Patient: sex F, age 39
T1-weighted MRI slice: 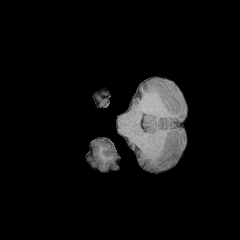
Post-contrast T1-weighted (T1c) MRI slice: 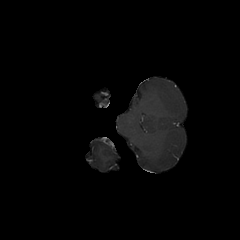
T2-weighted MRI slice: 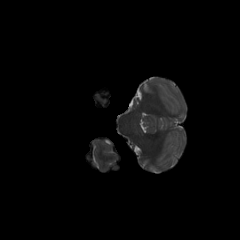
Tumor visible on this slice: no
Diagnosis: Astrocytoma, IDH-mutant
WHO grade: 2